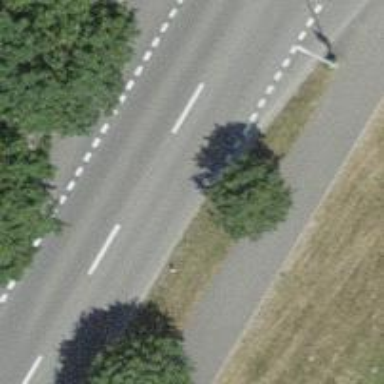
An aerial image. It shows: Bus stop with stop position for public transport.